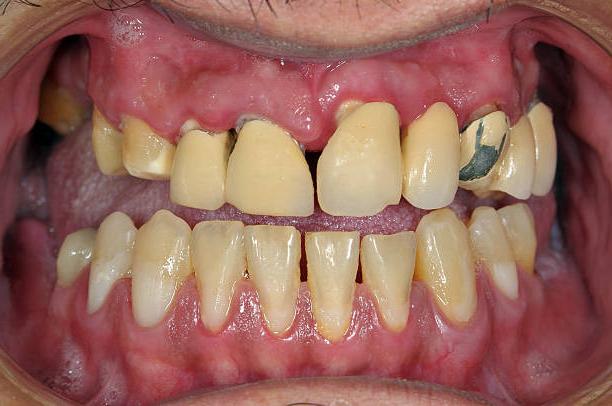
Condition: Calculus